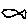
Label: fish